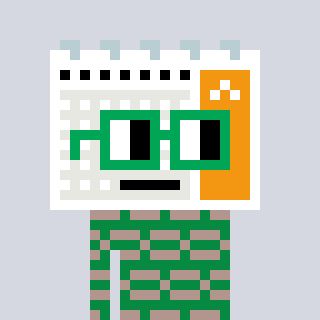
a pixel art character with square green glasses, a calendar-shaped head and a green-colored body on a cool background